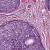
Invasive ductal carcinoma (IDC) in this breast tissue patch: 0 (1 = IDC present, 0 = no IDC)